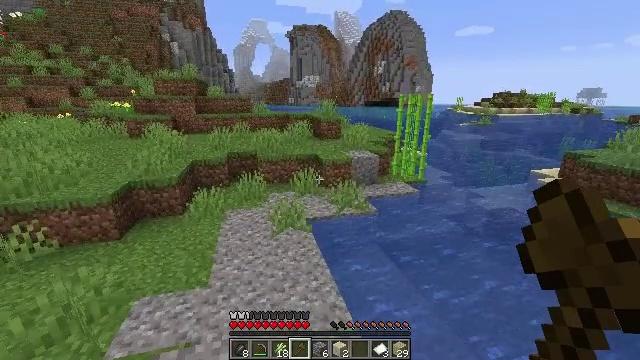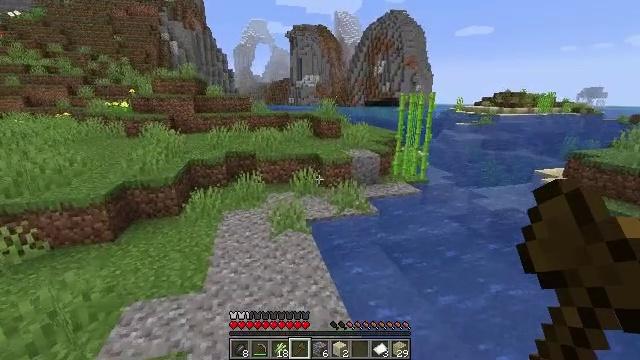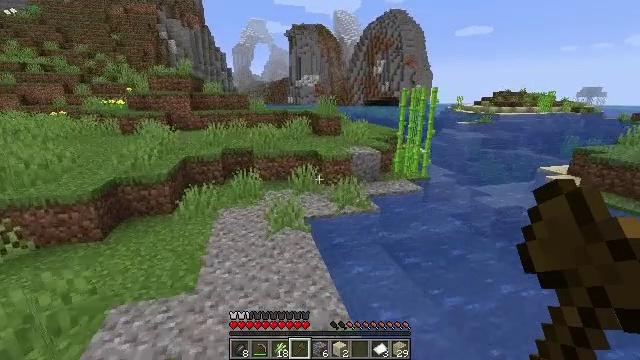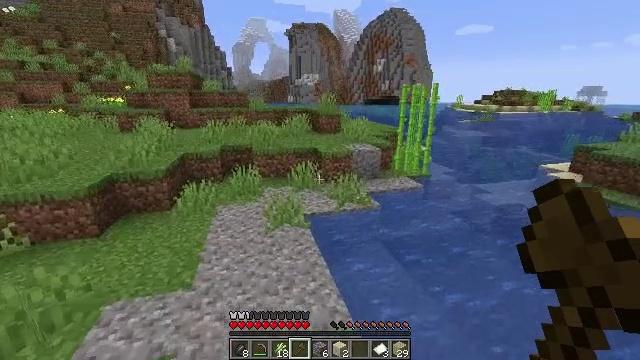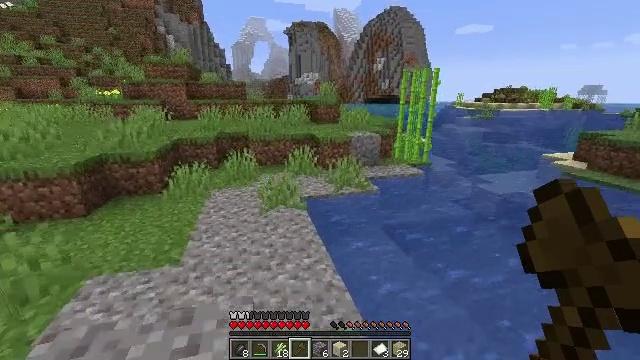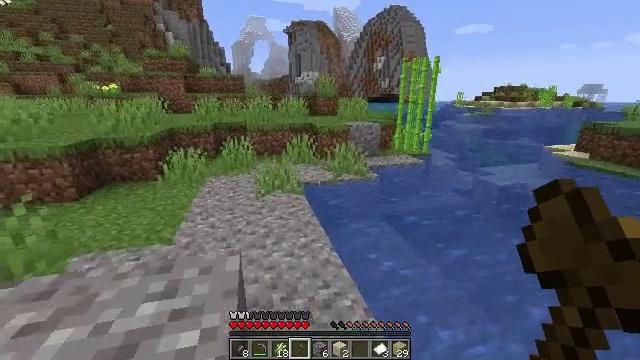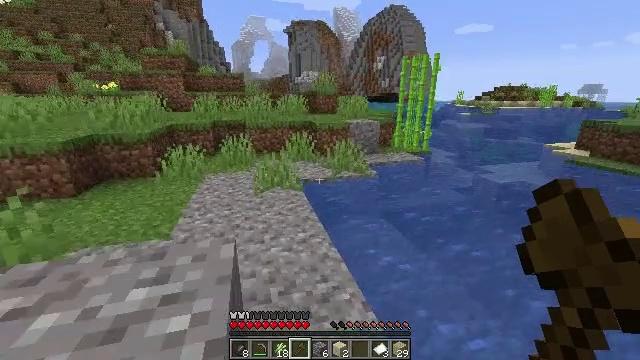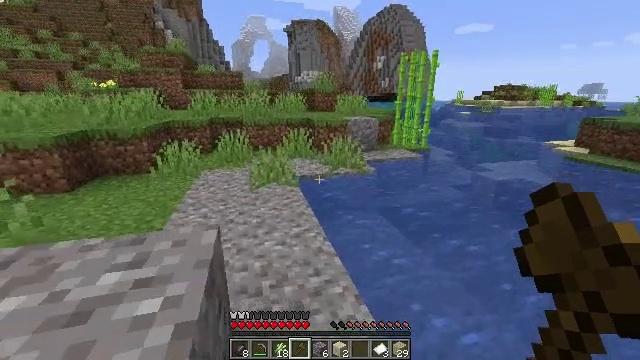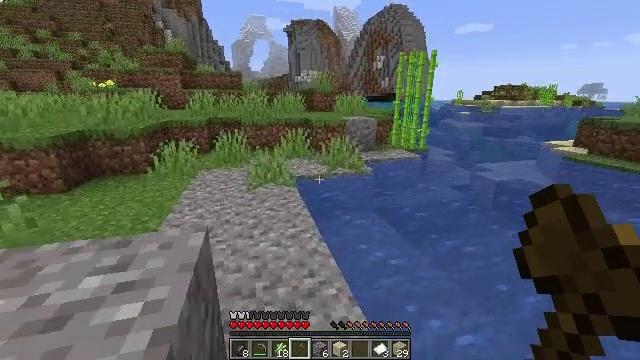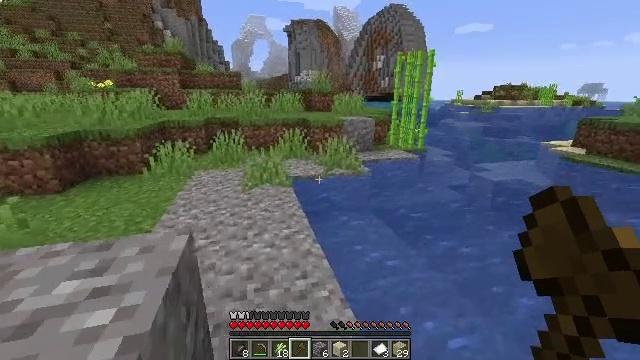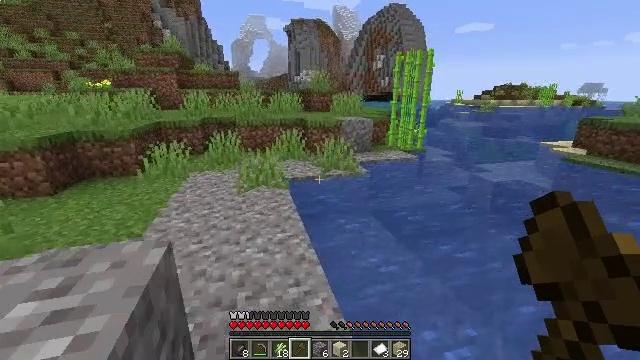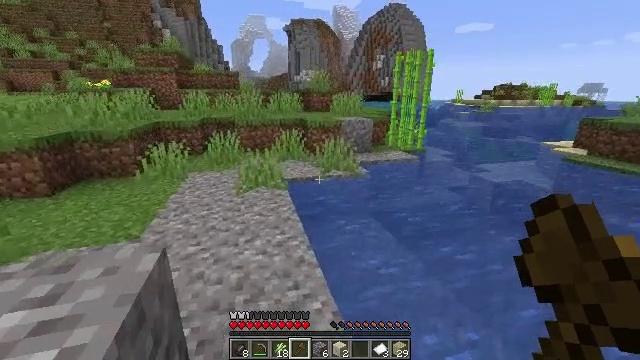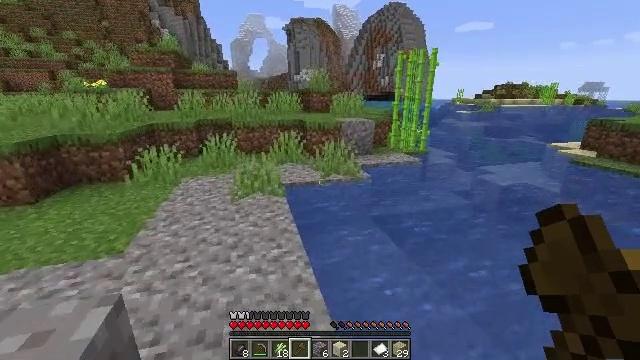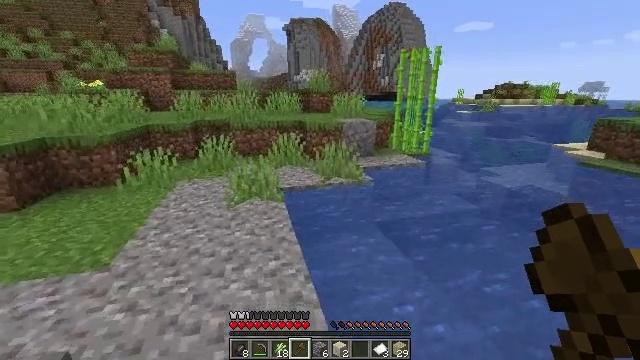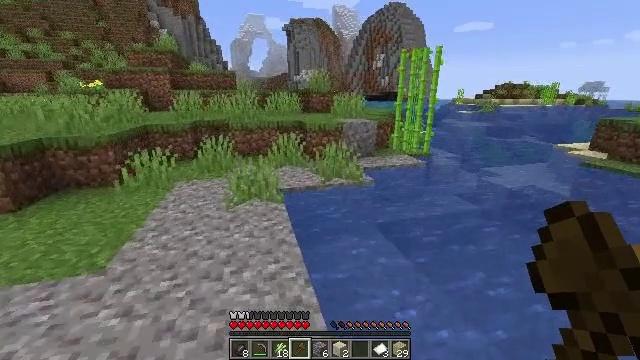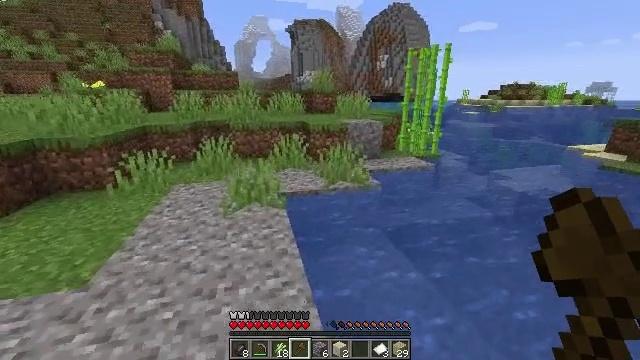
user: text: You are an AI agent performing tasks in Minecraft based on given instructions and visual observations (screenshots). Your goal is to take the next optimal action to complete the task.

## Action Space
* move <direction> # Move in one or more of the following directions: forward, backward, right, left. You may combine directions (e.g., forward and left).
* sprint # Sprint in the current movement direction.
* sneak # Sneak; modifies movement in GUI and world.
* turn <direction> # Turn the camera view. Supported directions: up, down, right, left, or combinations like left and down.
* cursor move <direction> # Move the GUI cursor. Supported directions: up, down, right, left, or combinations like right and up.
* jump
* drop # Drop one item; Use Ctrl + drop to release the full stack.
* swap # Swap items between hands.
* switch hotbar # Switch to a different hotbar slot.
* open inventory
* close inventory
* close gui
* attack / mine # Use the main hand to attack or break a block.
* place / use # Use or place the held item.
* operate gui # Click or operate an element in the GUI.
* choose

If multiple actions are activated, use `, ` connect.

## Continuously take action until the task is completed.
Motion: motion action
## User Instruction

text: Break the sugar cane.
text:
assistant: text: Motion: move forward, jump
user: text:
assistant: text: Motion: move forward, jump
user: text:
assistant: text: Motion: move forward
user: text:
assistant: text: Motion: move forward
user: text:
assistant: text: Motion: move forward
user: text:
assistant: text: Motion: move forward
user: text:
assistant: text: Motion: move forward
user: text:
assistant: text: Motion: move forward
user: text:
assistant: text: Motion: move forward
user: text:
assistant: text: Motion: move forward
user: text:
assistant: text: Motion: move forward
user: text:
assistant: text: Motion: move forward
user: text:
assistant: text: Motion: move forward
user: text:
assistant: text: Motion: move forward
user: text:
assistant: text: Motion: move forward
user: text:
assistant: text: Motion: move forward, turn left
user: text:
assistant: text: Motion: move forward, turn left
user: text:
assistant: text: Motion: move forward
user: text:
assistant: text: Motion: move forward
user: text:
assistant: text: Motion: move forward
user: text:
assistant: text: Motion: move forward
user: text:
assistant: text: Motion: move forward
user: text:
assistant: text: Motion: move forward
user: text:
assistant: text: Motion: move forward
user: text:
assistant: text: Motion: move forward
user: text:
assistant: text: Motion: move forward
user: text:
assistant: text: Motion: move forward
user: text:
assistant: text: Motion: move forward
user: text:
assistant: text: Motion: move forward
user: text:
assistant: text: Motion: move forward